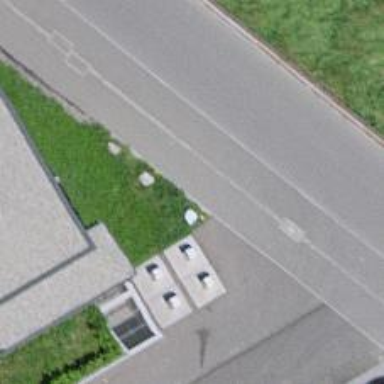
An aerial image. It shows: Recycling container for trash disposal.